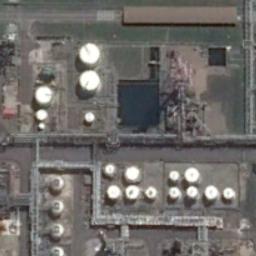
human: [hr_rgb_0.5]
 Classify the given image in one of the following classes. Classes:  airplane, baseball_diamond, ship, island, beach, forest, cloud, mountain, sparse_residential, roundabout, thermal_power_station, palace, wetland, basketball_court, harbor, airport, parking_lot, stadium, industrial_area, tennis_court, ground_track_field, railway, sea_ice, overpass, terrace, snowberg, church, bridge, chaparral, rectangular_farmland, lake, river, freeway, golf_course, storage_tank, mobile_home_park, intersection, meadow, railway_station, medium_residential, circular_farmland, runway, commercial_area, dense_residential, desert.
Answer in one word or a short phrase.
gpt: storage_tank